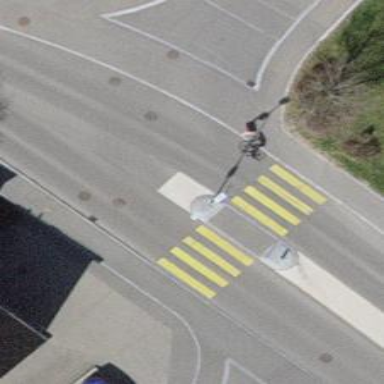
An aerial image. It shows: Zebra crossing with pedestrian island.